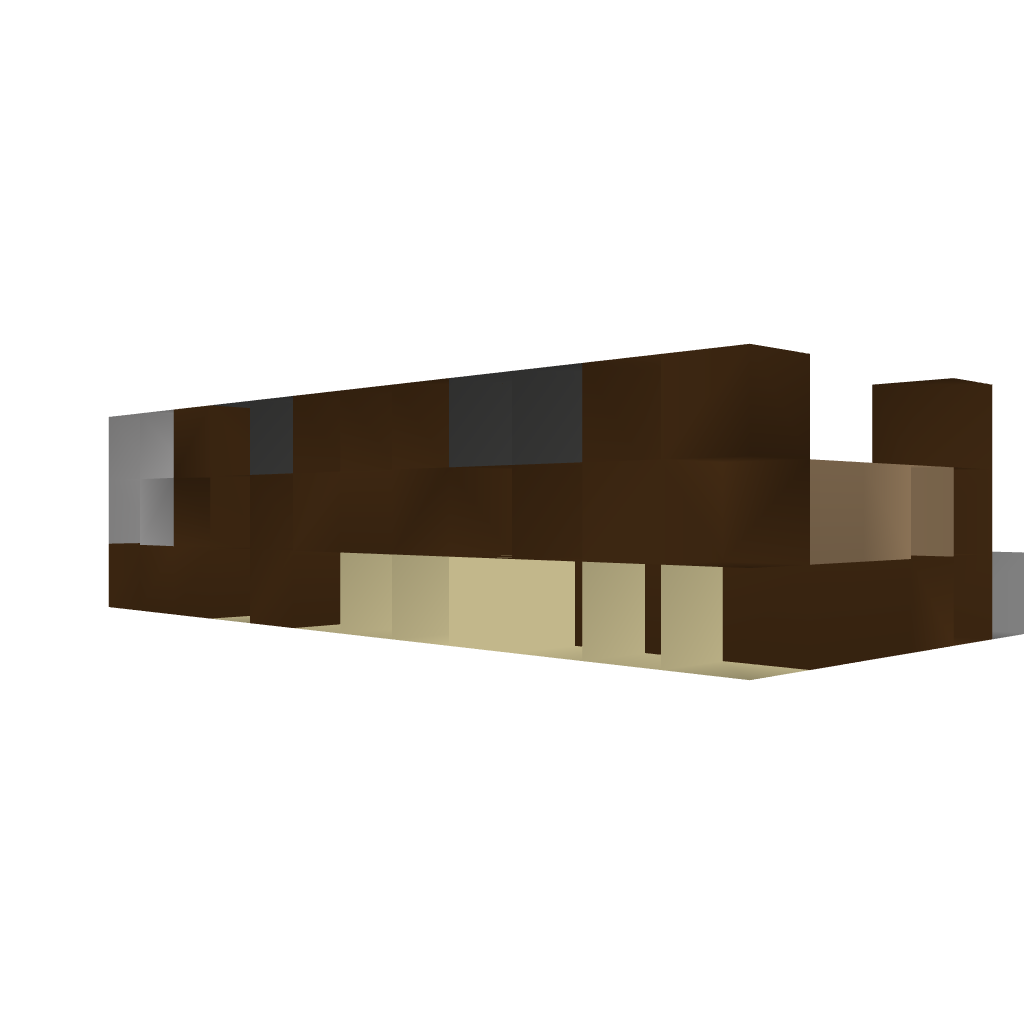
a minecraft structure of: small Western Style Jail